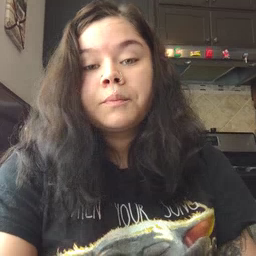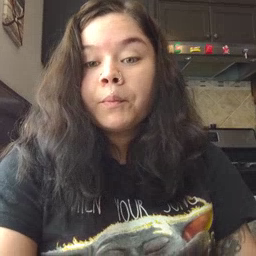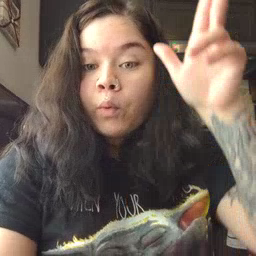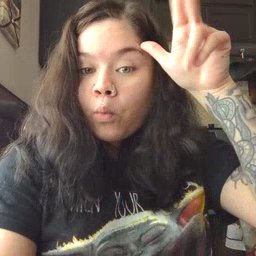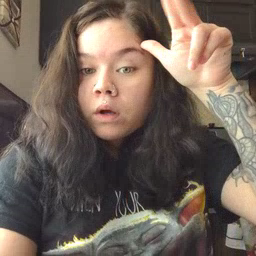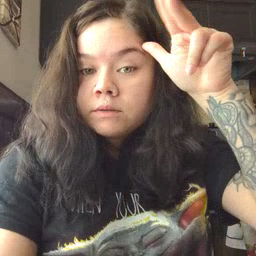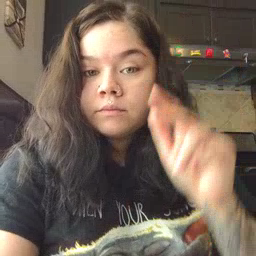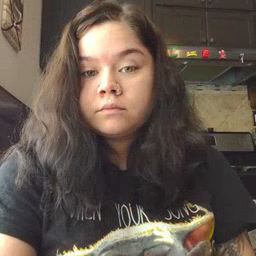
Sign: horse